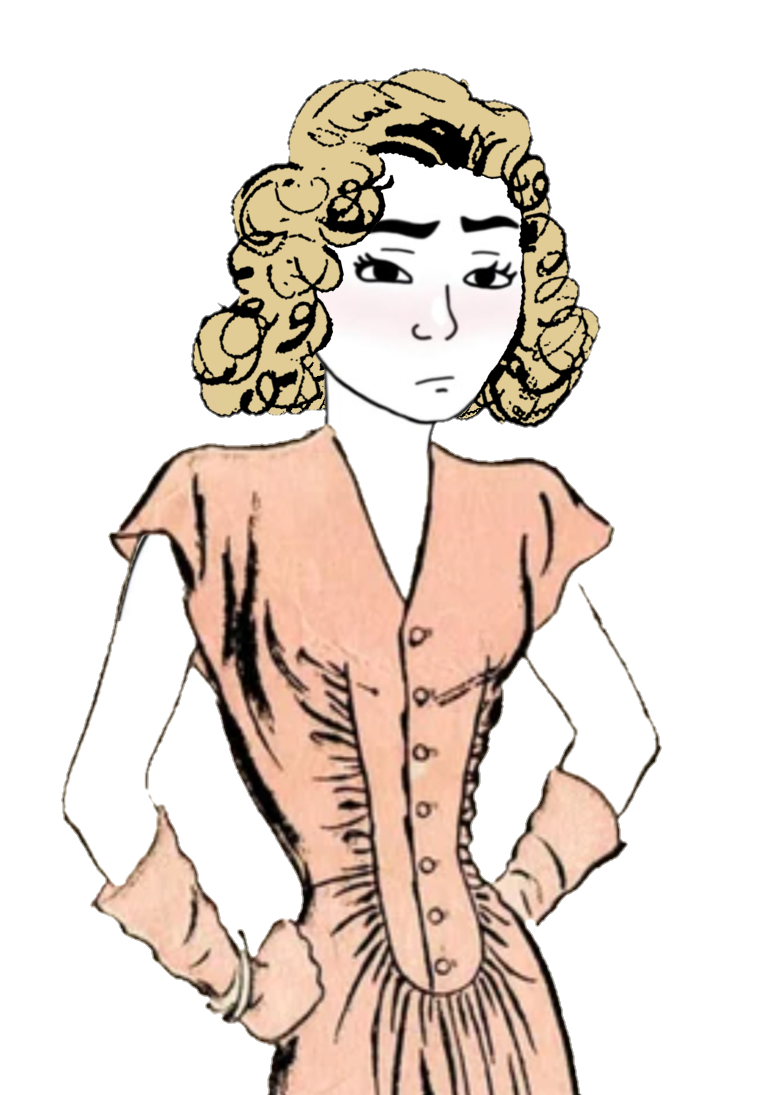
Label: 5_Doomer_Girl